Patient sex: M
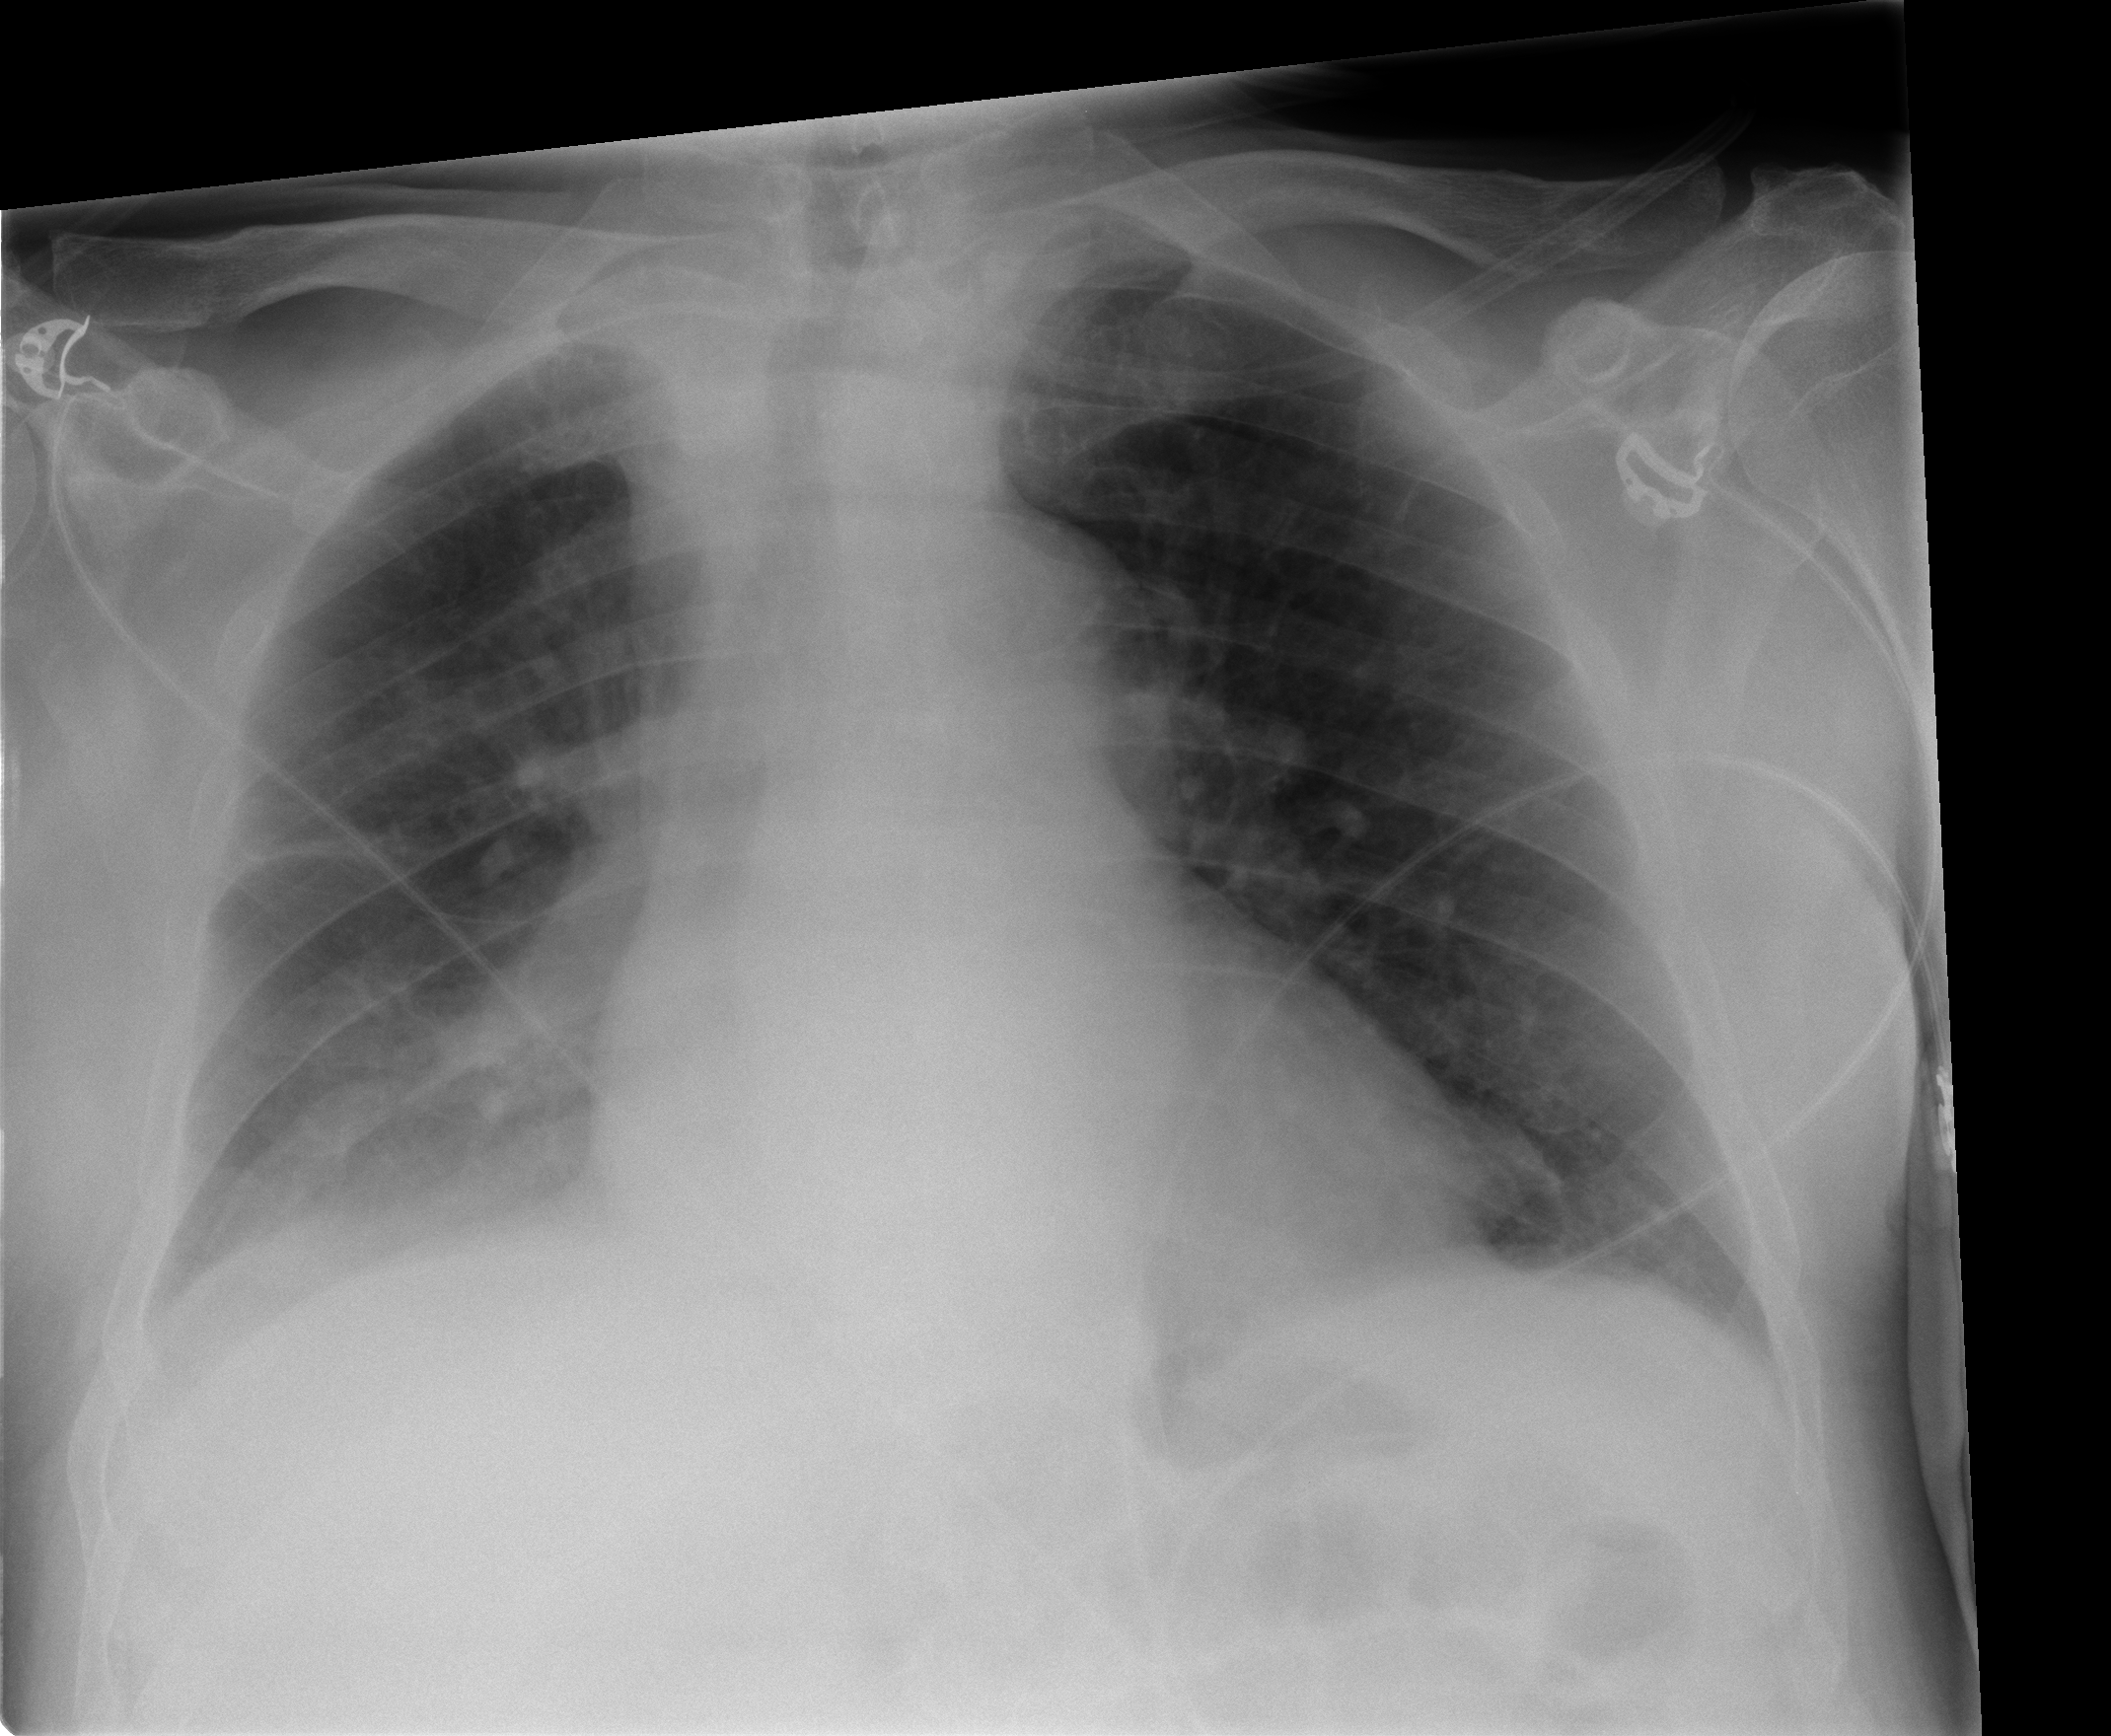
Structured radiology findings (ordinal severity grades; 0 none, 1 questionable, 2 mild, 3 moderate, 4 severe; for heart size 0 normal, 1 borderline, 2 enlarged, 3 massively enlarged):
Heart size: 2
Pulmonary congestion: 0
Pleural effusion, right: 0
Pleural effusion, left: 0
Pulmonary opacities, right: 2
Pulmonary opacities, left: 0
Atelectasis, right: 0
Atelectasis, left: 0